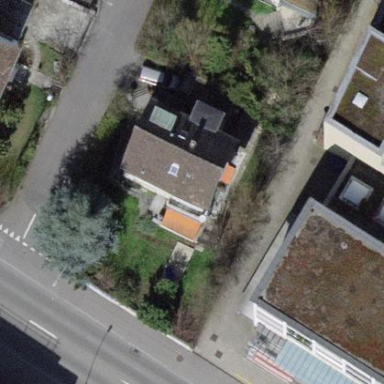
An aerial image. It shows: Detached building.